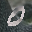
Label: 0